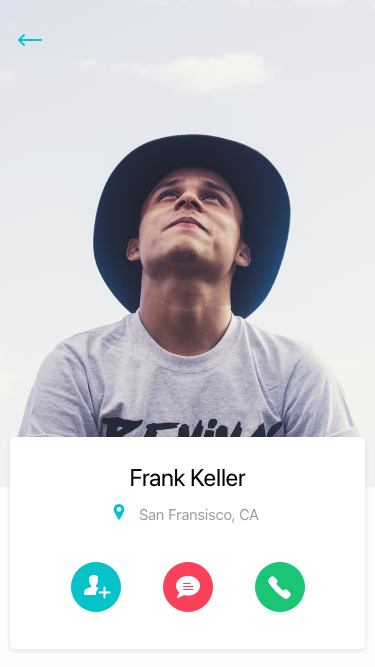
Text in this UI design:
Frank Keller
San Fransisco, CA